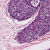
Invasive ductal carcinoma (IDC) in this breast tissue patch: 0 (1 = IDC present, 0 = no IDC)